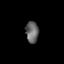
Tissue: prostate
Cell type: Myeloid cells
Senescence score: 0.781
Nuclear area (px): 268
Mean DAPI intensity: 102.261